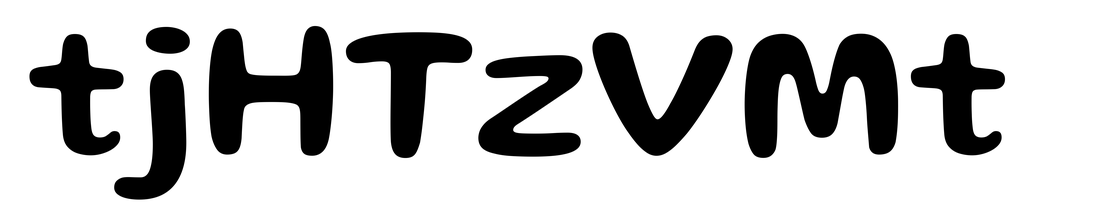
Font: Gluten_Medium